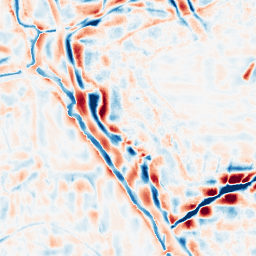
Category: wavelet
Decomposition family: wavelet_dwt
Decomposition parameters: wavelet: sym4
level: 4
Upsampling method: quartic
Upsampling parameters: scale: 2
Upsampling scale: 2